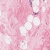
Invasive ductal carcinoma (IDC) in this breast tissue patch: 0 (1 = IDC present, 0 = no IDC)